Question: I am building a pie chart where the labels for the data points can very greatly in length, the legend is configured to be vertical and positioned on the left side.
I have added a label element to the bottom of the chart that shows the total of all data points.
The problem I am facing is that the positioning of this label (via the style element) is based on how wide the legend is, which occasionally if the legend is wide enough will be pushed off the right side of the chart.
Does anyone know of a way that I can style this label so that is positioned based solely on the width of the entire chart.
Here is the styling applied to the label (I tried adding the position value but this didn't appear to do anything):
'''
style: {
top: '325px',
position: 'absolute',
left: '-160px',
'font-size': '175%'
}
'''
Here is an example of the chart that I'm working with, you can see that the value for the total has bee cut off.

EDIT:
As per Sebastian's comment I was able to effectively solve the issue by using the legend label formatter to limit the length of the series names. Here is the code:
'''
labelFormatter: function () {
var formattedName = this.name;
if (formattedName.length > 17) {
formattedName = formattedName.substr(0, 14) + '...';
}
return formattedName;
}
'''
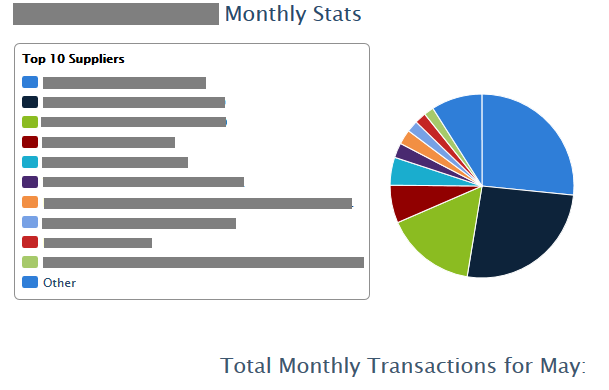
Answer: Have you tried to use labelFormatter <URL> ?